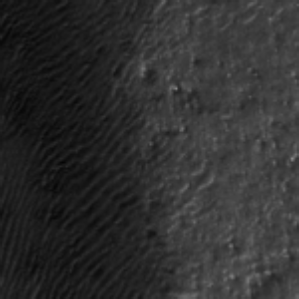
Label: frost